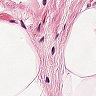
Metastatic tissue present: no